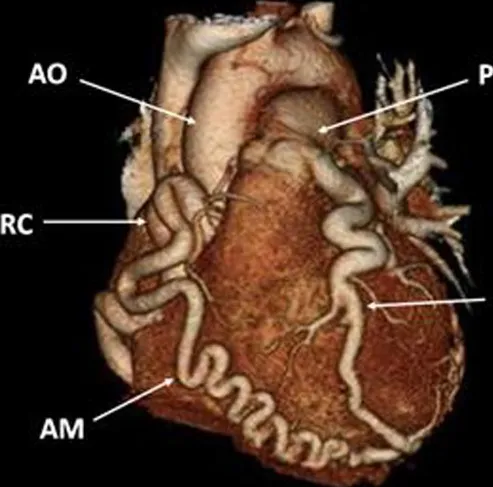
CTA 3D reconstruction of the heart. Aorta (AO), Right coronary artery (RC), acute marginal (AM), pulmonary artery (PA) and left anterior descending artery (LAD).
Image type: radiology (ct)